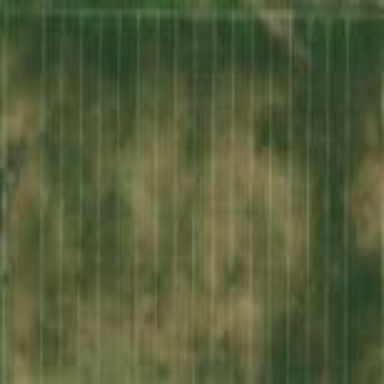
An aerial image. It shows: American football pitch.